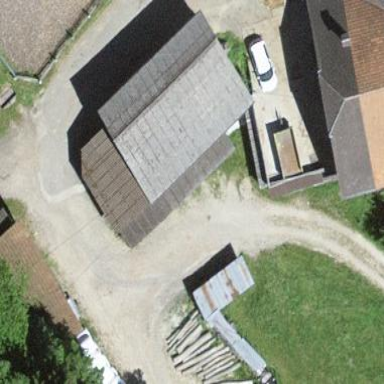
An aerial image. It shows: Rural barn.